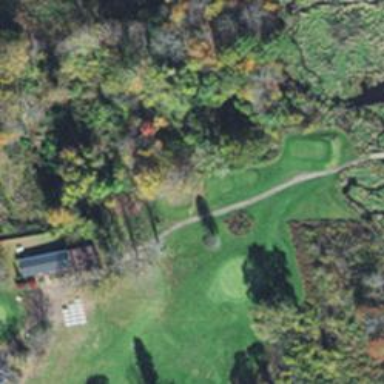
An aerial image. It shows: Service road used as golf cart path.